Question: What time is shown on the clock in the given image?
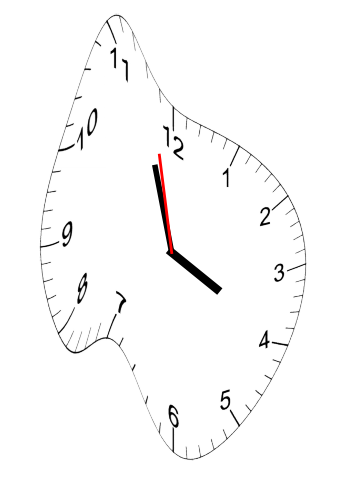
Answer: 03:56:58